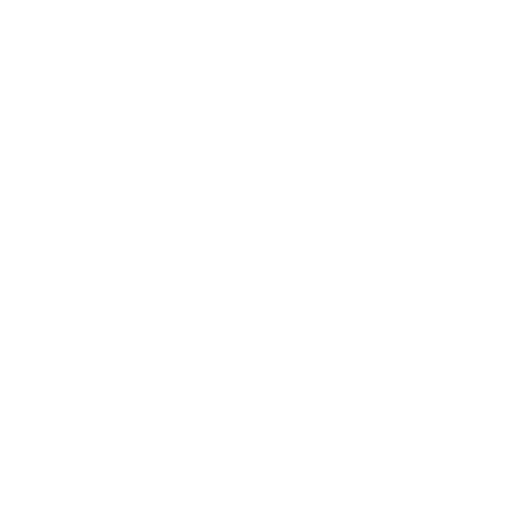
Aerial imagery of island in Alaska named Range Island containing only unknown